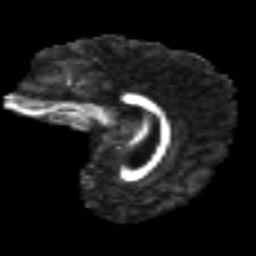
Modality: FA
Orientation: sagittal
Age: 40
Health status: ill
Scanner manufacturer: philips
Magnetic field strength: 3 T
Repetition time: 9 s
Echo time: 0.127 s